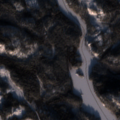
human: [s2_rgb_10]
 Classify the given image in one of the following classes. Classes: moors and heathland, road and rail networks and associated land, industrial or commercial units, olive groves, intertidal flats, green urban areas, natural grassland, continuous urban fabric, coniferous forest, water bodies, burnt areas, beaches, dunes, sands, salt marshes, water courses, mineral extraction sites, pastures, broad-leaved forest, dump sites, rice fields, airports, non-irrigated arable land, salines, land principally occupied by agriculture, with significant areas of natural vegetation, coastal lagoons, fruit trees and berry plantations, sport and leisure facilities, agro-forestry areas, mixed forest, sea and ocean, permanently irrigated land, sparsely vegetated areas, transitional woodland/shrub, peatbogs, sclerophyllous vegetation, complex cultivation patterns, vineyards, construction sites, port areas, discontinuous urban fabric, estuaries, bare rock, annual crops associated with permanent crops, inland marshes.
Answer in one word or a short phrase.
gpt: coniferous forest, mixed forest, water bodies